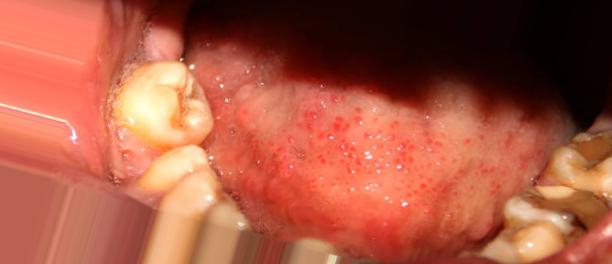
Condition: Caries